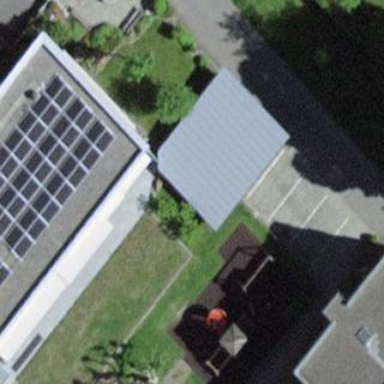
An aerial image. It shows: View of roof of building.